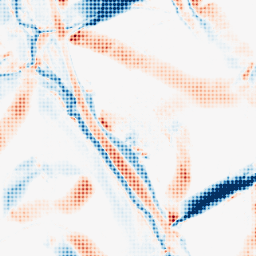
Category: morphological
Decomposition family: morphological_diamond
Decomposition parameters: operation: average
radius: 20
Upsampling method: sinc_blackman
Upsampling parameters: scale: 8
kernel_size: 8
Upsampling scale: 8